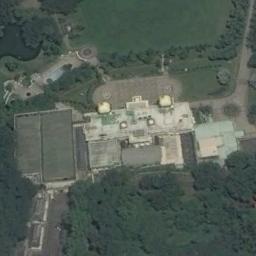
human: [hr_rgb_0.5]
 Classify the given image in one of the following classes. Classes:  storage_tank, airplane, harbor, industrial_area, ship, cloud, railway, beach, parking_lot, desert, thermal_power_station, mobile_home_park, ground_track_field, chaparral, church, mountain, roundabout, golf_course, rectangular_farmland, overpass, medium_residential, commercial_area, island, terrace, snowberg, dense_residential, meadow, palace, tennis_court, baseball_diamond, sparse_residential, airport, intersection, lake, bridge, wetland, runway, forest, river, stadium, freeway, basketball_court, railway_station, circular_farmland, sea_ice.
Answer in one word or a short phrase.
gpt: palace